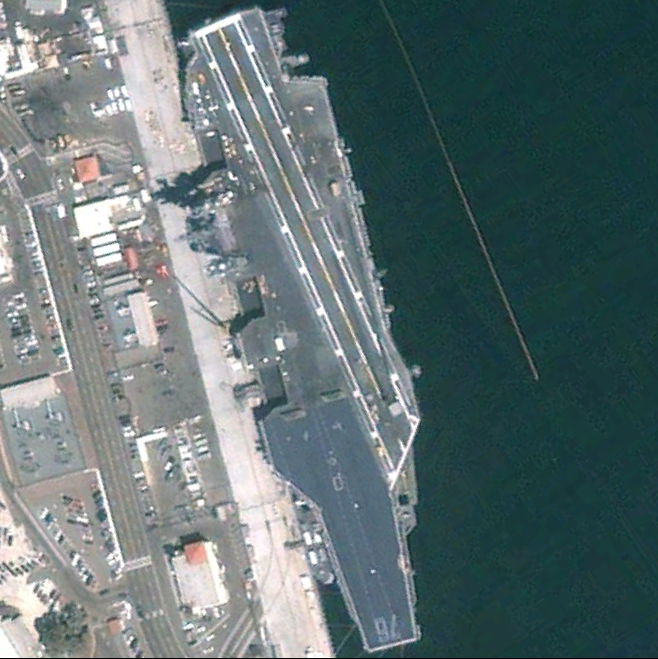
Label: aircraft_carrier